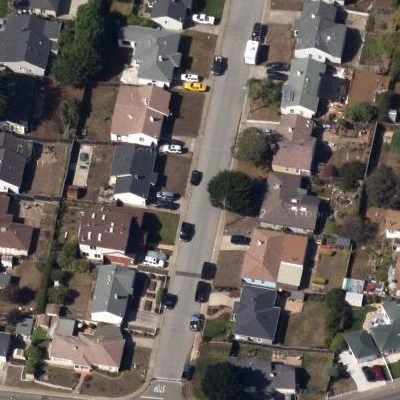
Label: fResident